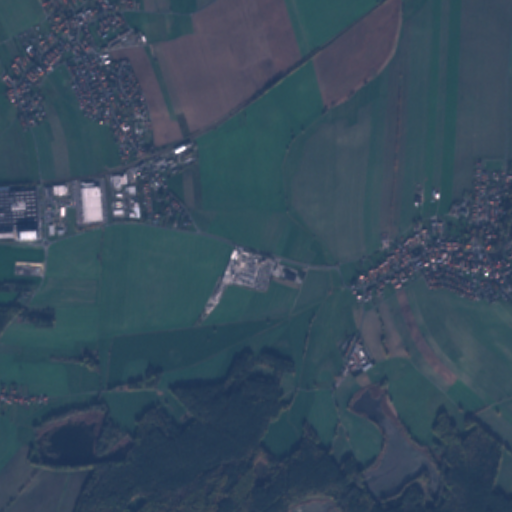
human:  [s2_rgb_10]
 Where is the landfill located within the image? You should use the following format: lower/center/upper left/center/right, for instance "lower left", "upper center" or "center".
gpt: The landfill is located in the upper left of the image.
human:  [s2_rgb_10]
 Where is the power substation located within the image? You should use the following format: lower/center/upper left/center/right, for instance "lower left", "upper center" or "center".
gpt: The power substation is located in the center left of the image.
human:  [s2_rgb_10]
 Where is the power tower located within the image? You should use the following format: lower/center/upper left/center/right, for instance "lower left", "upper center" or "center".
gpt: The power tower is located in the lower left of the image.
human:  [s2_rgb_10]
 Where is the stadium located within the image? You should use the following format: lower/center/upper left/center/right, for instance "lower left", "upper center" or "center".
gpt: The stadium is located in the upper left of the image.
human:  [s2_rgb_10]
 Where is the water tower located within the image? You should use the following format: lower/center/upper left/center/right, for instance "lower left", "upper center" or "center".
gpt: The water tower is located in the center right of the image.
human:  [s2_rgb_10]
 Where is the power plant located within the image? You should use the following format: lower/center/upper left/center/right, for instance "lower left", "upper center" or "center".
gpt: There is no power plant in the image.